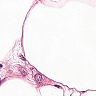
Metastatic tissue present: yes